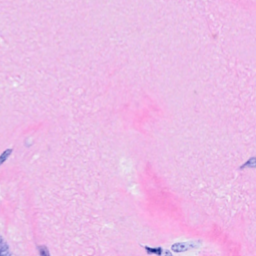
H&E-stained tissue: Breast